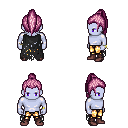
a pixel art fantasy rpg character, male body template, dark elf, purple skin, black tattered cape, gold greaves, pink long topknot hairstyle, bracelets, maroon shoes, four views (front, back, left, right), 2x2 character sprite sheet, small pixel art, hard edges, no anti-aliasing